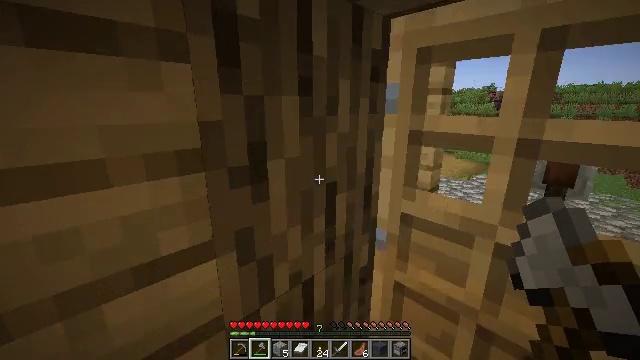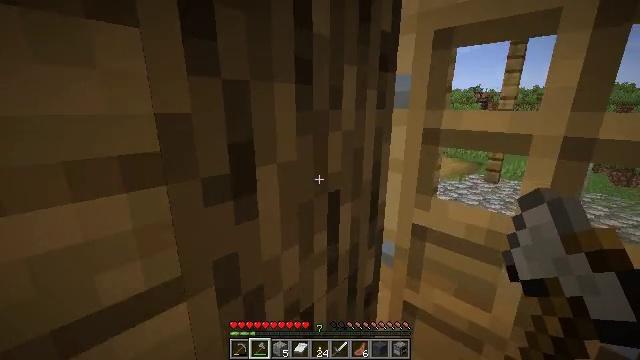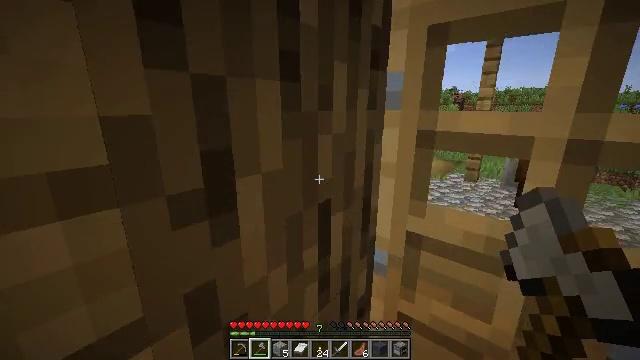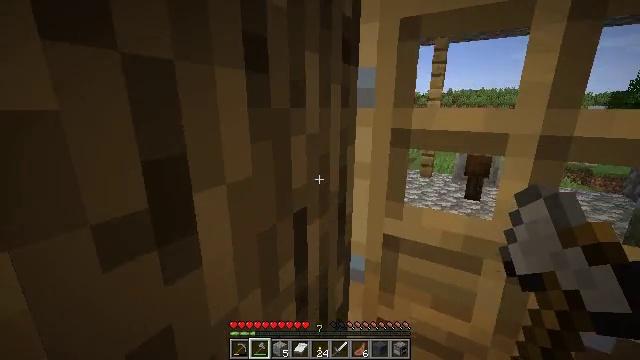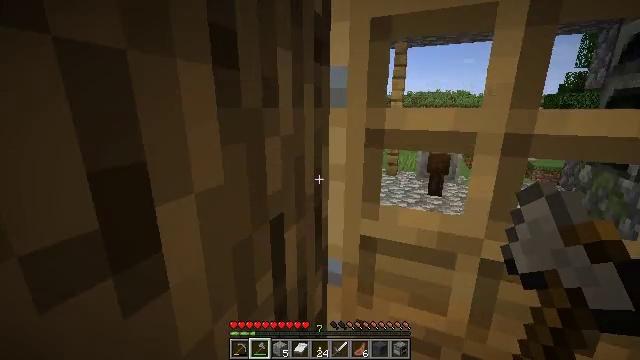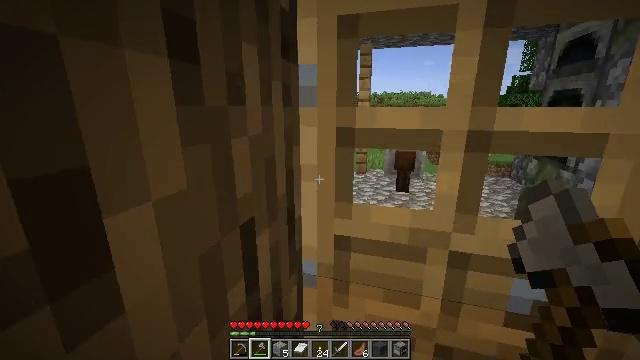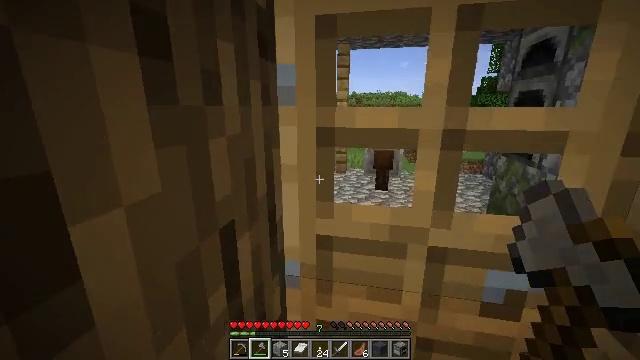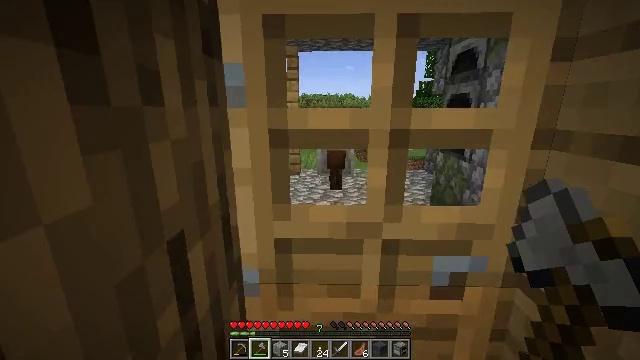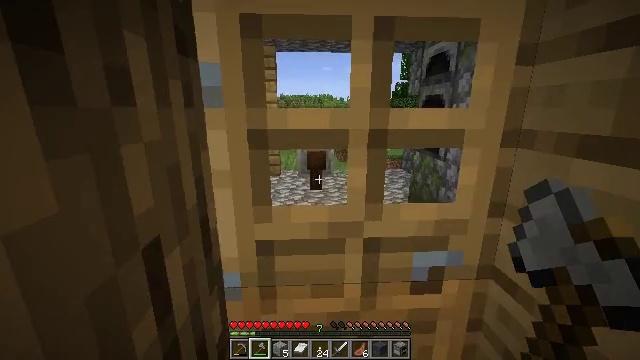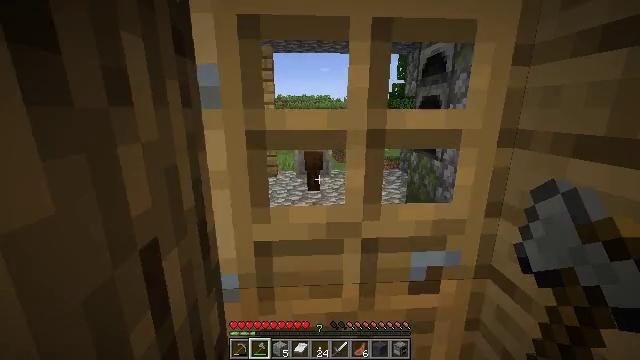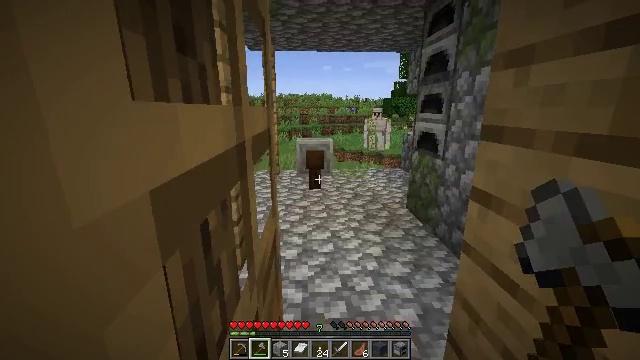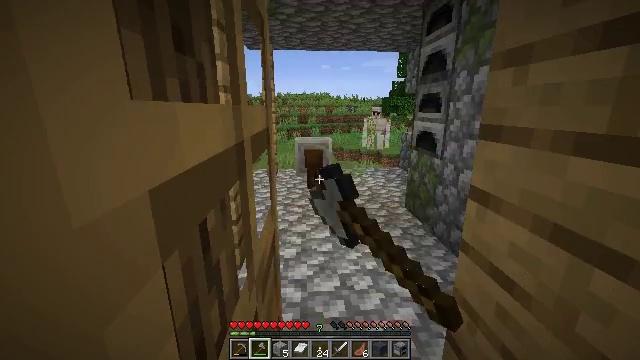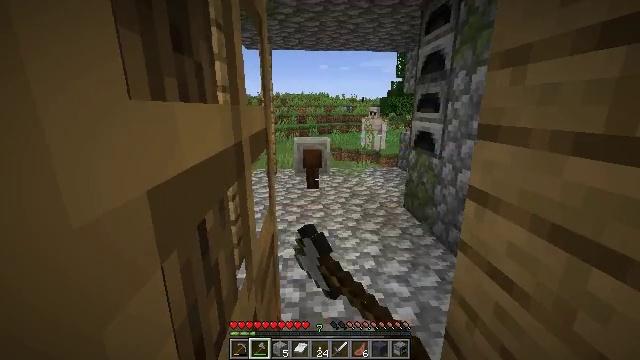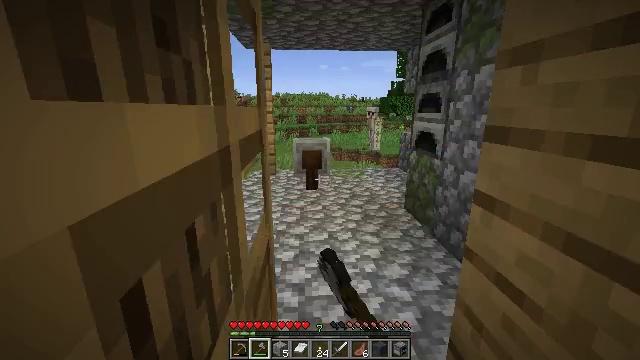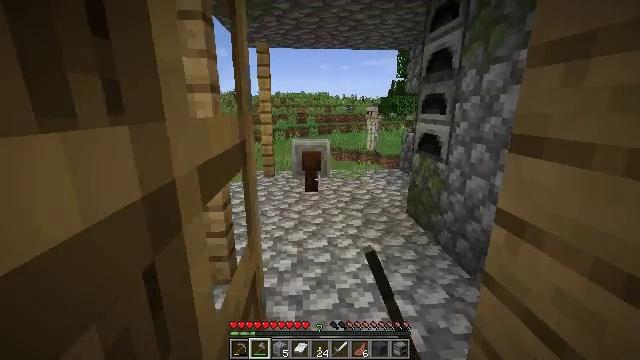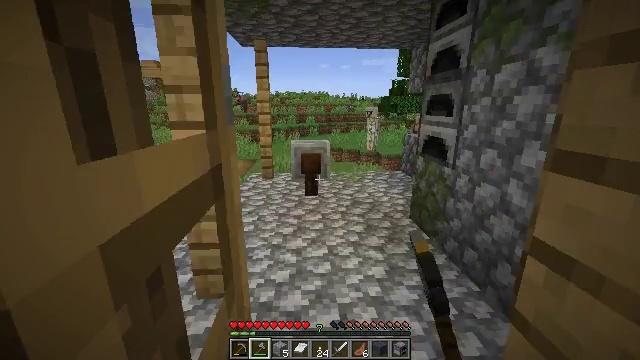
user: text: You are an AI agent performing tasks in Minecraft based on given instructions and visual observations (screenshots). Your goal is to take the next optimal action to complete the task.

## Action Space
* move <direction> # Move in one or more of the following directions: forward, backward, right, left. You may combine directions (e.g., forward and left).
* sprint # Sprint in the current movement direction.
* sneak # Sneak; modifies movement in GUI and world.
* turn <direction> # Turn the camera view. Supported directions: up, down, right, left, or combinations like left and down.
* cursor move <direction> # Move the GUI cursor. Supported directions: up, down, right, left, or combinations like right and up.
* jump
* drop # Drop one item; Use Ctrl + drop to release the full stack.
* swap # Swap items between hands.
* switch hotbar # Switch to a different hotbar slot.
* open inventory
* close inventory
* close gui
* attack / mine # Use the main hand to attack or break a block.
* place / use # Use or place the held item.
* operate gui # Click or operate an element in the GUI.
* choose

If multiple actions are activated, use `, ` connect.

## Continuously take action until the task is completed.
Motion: motion action
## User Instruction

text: Dig up clay found underwater.
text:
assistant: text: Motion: move forward, turn right
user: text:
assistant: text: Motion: turn right
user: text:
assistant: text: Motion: turn right
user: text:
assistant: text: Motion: turn right
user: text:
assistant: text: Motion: turn right
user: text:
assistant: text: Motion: turn right
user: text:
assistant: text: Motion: turn right
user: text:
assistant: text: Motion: turn right
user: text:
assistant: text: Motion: no_op
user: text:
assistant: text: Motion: use / place
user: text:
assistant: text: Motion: use / place
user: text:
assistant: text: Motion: no_op
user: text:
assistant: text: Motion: move forward
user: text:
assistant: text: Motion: move forward
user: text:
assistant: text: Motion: move forward
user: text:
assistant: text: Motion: move forward
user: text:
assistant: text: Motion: move forward
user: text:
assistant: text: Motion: move forward
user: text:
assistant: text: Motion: move forward
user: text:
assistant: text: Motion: move forward
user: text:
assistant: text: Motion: move forward
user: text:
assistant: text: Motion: move forward
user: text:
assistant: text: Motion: move forward
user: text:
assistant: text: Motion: move forward
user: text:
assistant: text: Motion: move forward
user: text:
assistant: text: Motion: move forward
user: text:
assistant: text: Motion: move forward
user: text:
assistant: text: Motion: move forward
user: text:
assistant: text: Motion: move forward, turn down
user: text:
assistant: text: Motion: turn left and down